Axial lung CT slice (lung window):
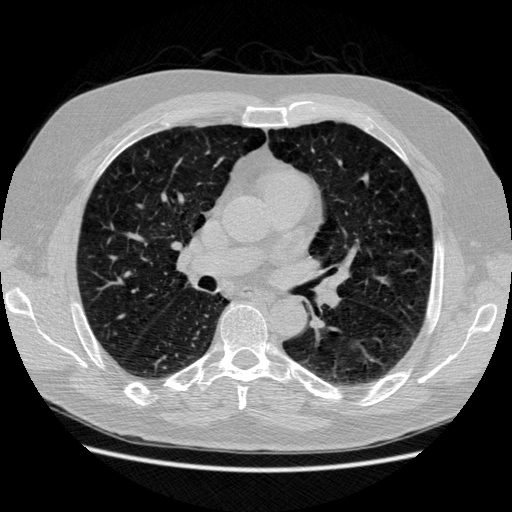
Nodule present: no